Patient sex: M
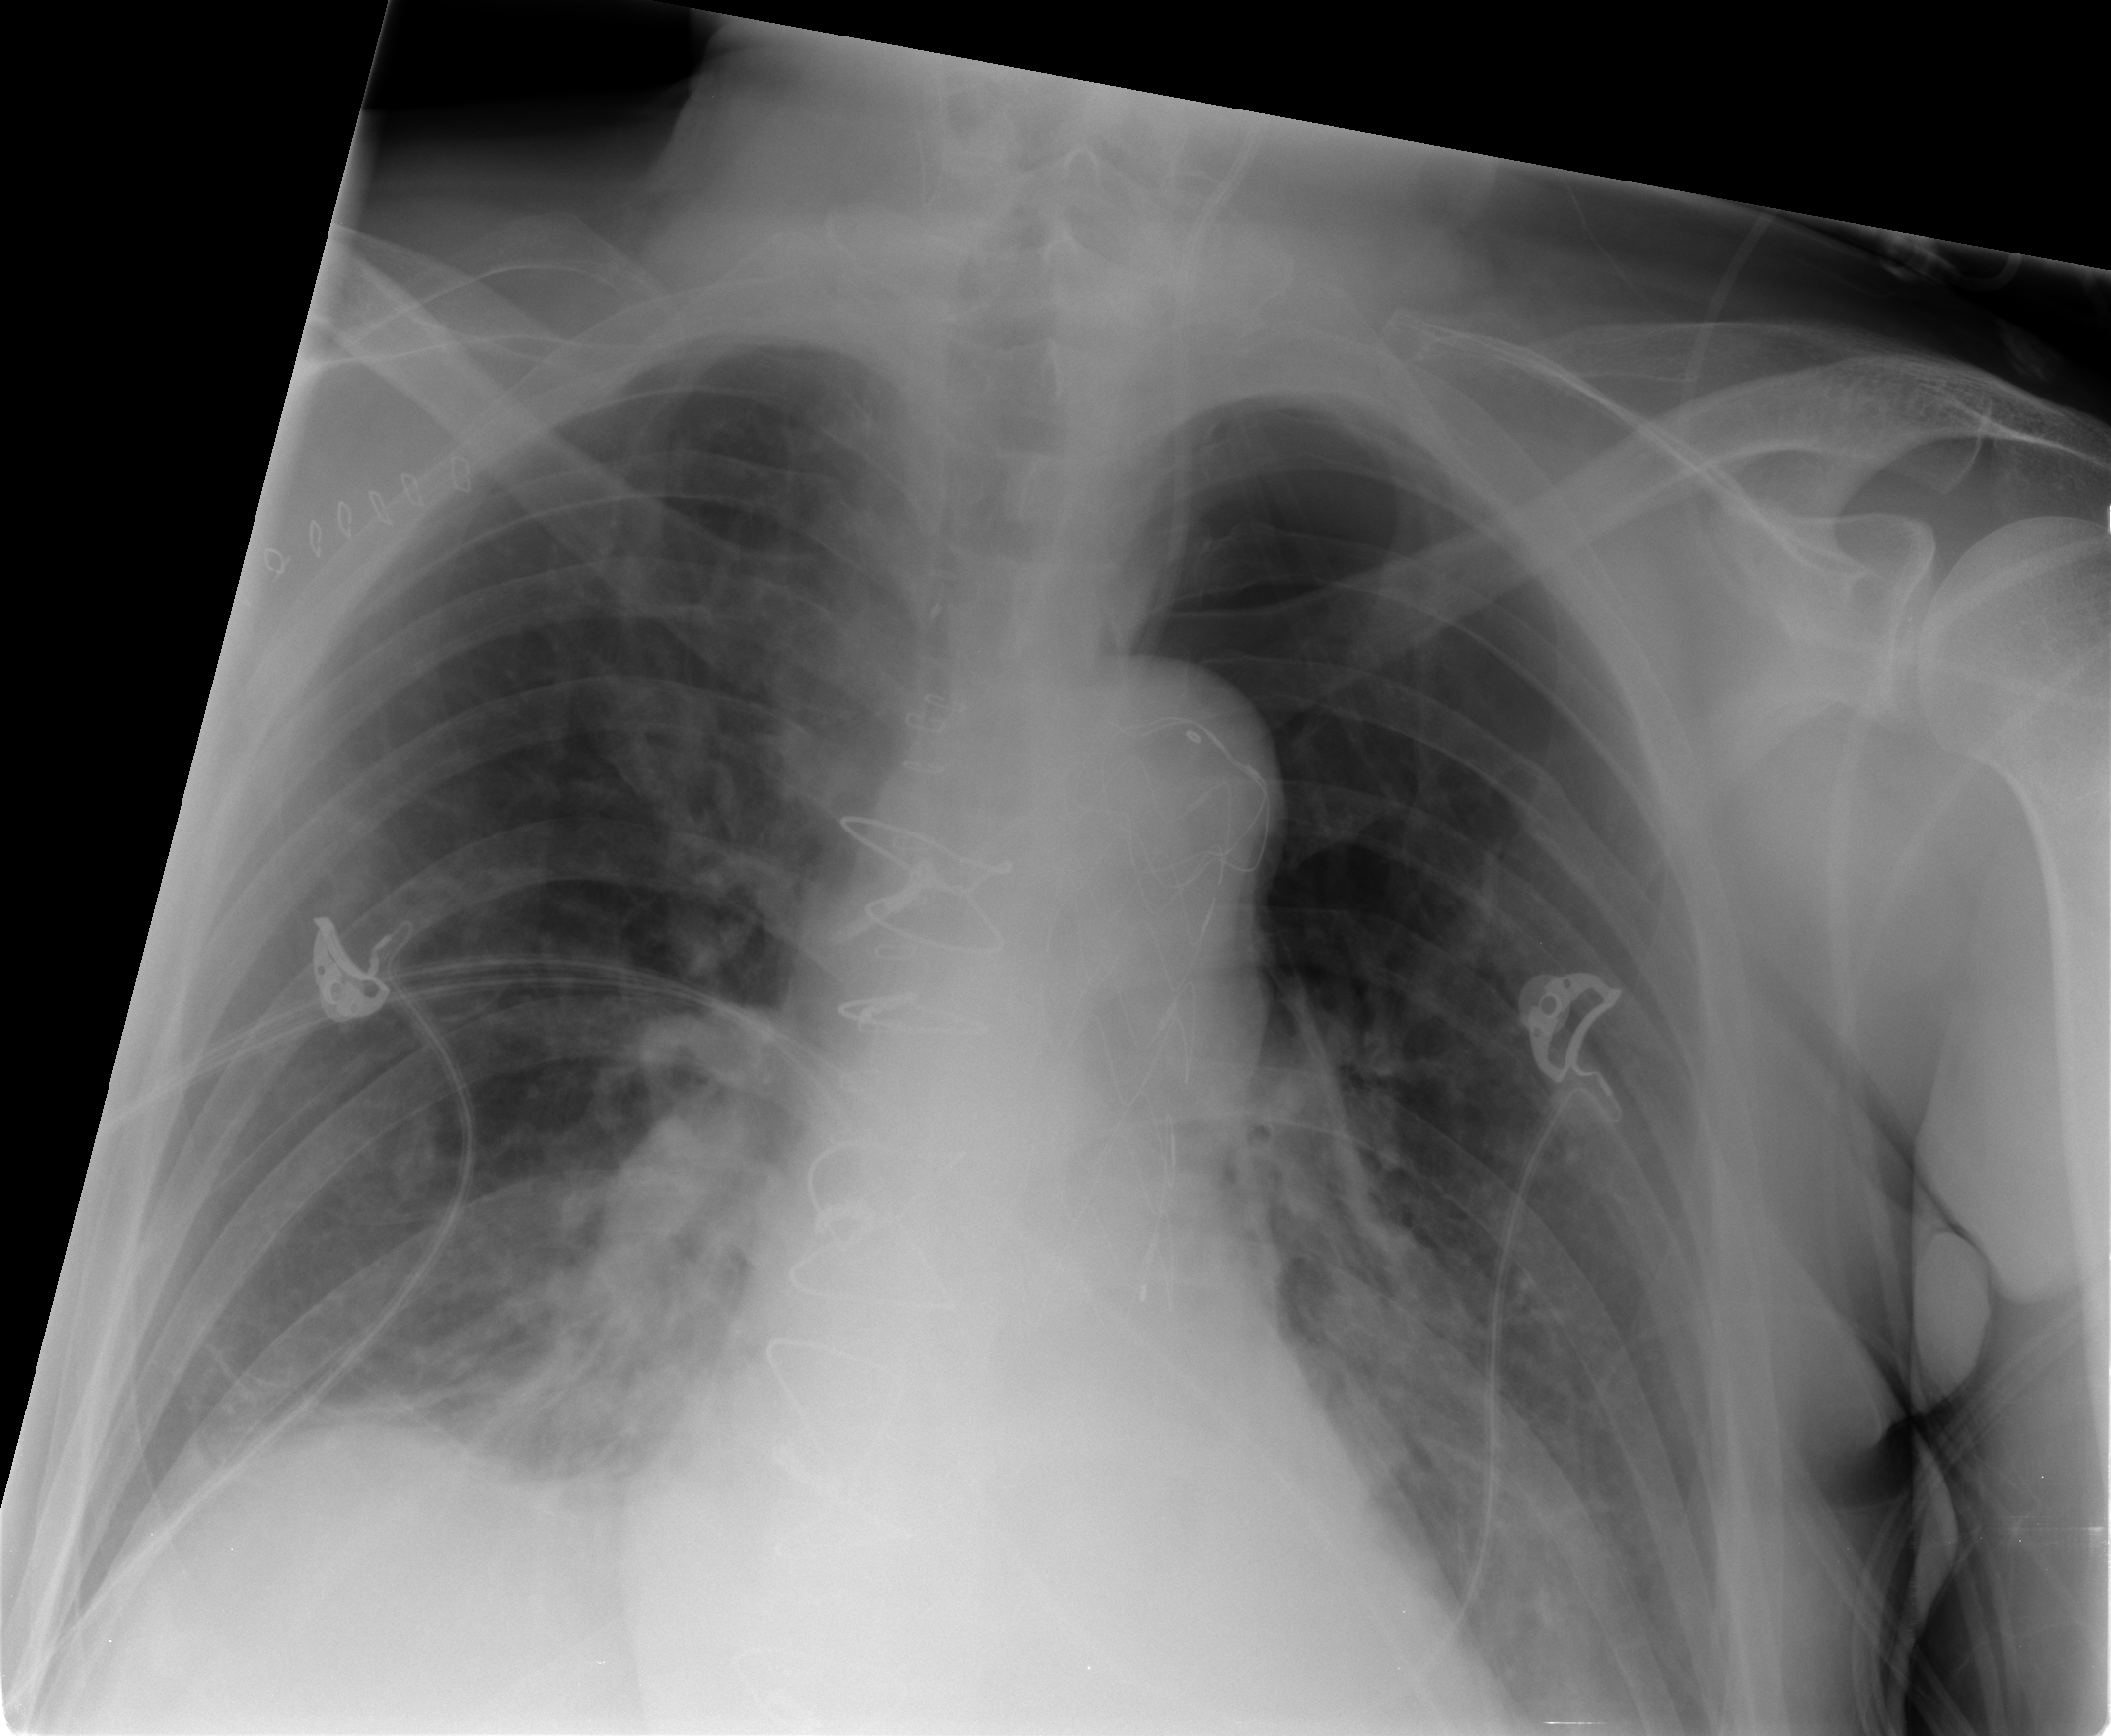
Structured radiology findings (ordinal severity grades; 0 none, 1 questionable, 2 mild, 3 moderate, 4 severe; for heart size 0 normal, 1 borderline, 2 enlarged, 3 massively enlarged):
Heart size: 0
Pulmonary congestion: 1
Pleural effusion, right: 1
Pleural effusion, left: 2
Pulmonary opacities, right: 0
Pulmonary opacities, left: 0
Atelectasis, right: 2
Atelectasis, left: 2